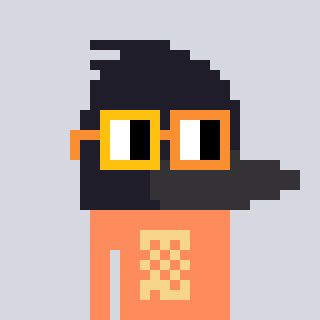
a pixel art character with square yellow and orange glasses, a raven-shaped head and a peachy-colored body on a cool background